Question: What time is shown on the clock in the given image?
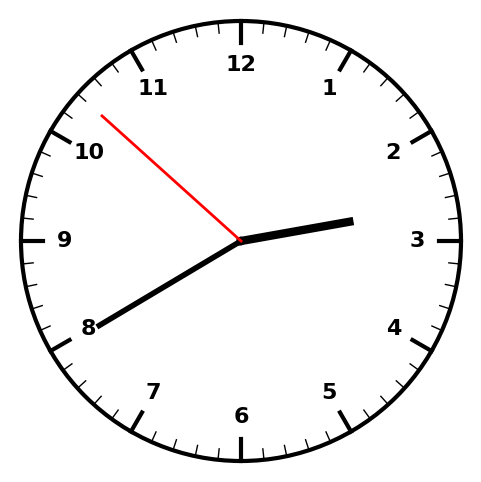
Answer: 02:39:52